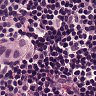
Metastatic tissue present: yes